Aerial crown-view tile of a tropical tree (Barro Colorado Island, Panama), acquired 20250414:
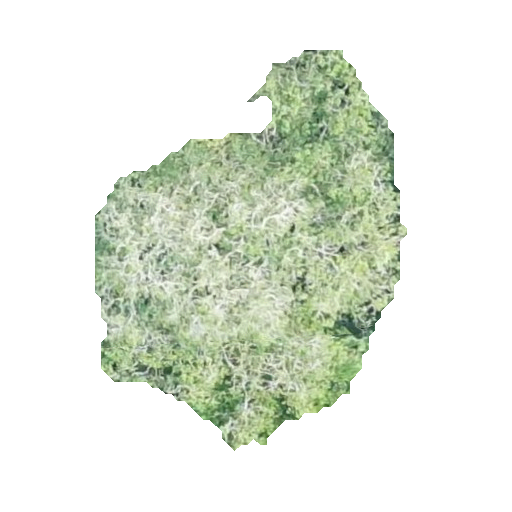
Species: Guapira myrtiflora
GBIF accepted scientific name: Guapira myrtiflora
Crown area: 122.033 m²